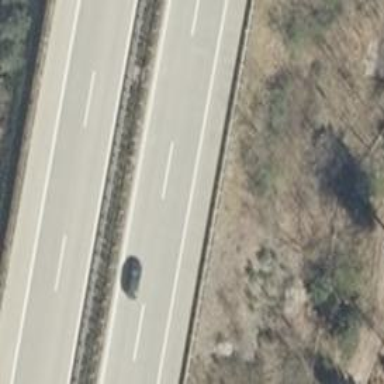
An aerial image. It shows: Motorway with concrete surface.